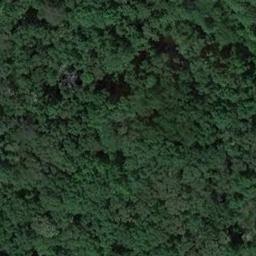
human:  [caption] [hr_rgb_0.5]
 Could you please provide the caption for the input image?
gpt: The forest has a lot of dense dark green trees .

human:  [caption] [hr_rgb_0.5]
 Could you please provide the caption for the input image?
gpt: The forest is full of green trees .

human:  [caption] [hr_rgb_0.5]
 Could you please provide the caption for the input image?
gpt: There is a bare land in this forest .

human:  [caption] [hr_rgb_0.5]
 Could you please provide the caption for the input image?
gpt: Many green trees are in a forest and the forest is so dense that it looks like sea waves .

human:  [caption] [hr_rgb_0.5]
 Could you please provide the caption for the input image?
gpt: A dense forest with many green trees .